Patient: sex M, age 42
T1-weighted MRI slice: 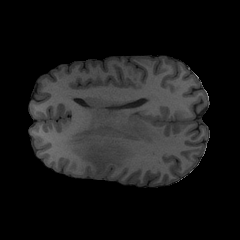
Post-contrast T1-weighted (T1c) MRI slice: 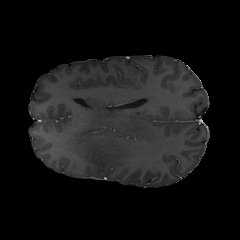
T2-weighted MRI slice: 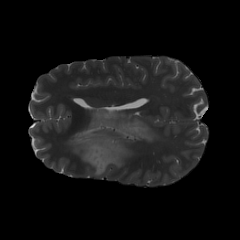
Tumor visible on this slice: yes
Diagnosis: Astrocytoma, IDH-mutant
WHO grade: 3